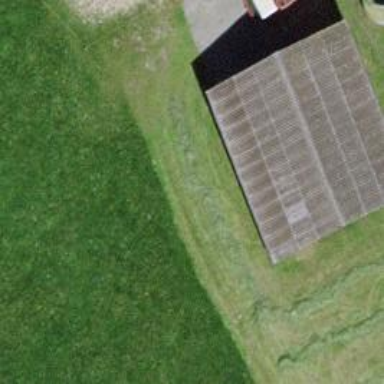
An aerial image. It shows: Farm building.